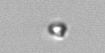
Label: nanoplankton_mix